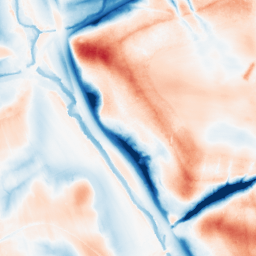
Category: trend_removal
Decomposition family: local_polynomial
Decomposition parameters: window_size: 51
degree: 1
Upsampling method: regularized
Upsampling parameters: scale: 2
lambda_reg: 0.01
Upsampling scale: 2